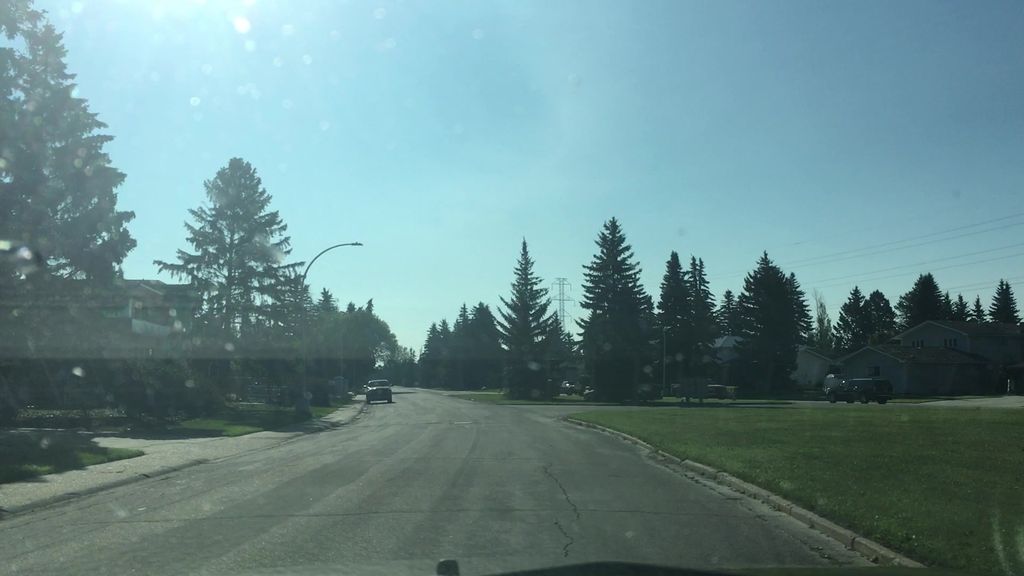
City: edmonton